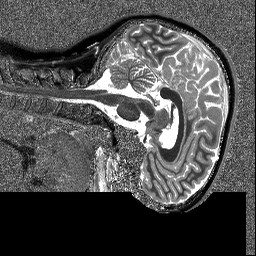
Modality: T1map
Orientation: sagittal
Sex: female